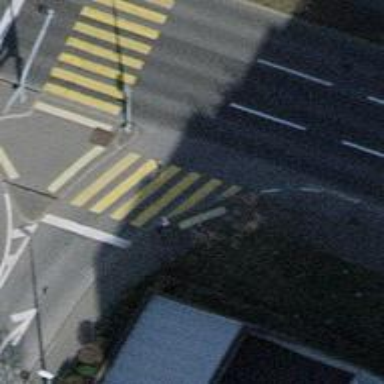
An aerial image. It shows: Asphalt road with primary link designation.